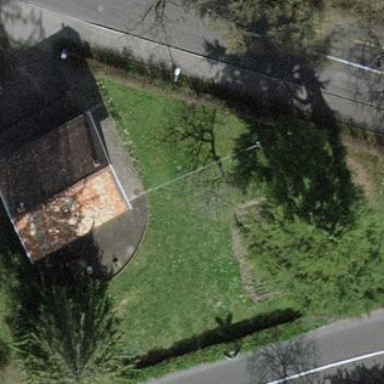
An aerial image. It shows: Garden surrounded by fence.